Question: I am searching the android icon named ic_drawer.png but in white color. Where can i find it ?
Today, in example app, i have found this icon only in gray :

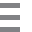
Answer: The Android Asset Studio has a very handy <URL>, which allows you to set a custom color for your icon, and generate the required images in xxhdpi, xhdpi, hdpi and mdpi.
Bookmark the site, it has a lot of very useful tools for Android devs ;)